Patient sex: M
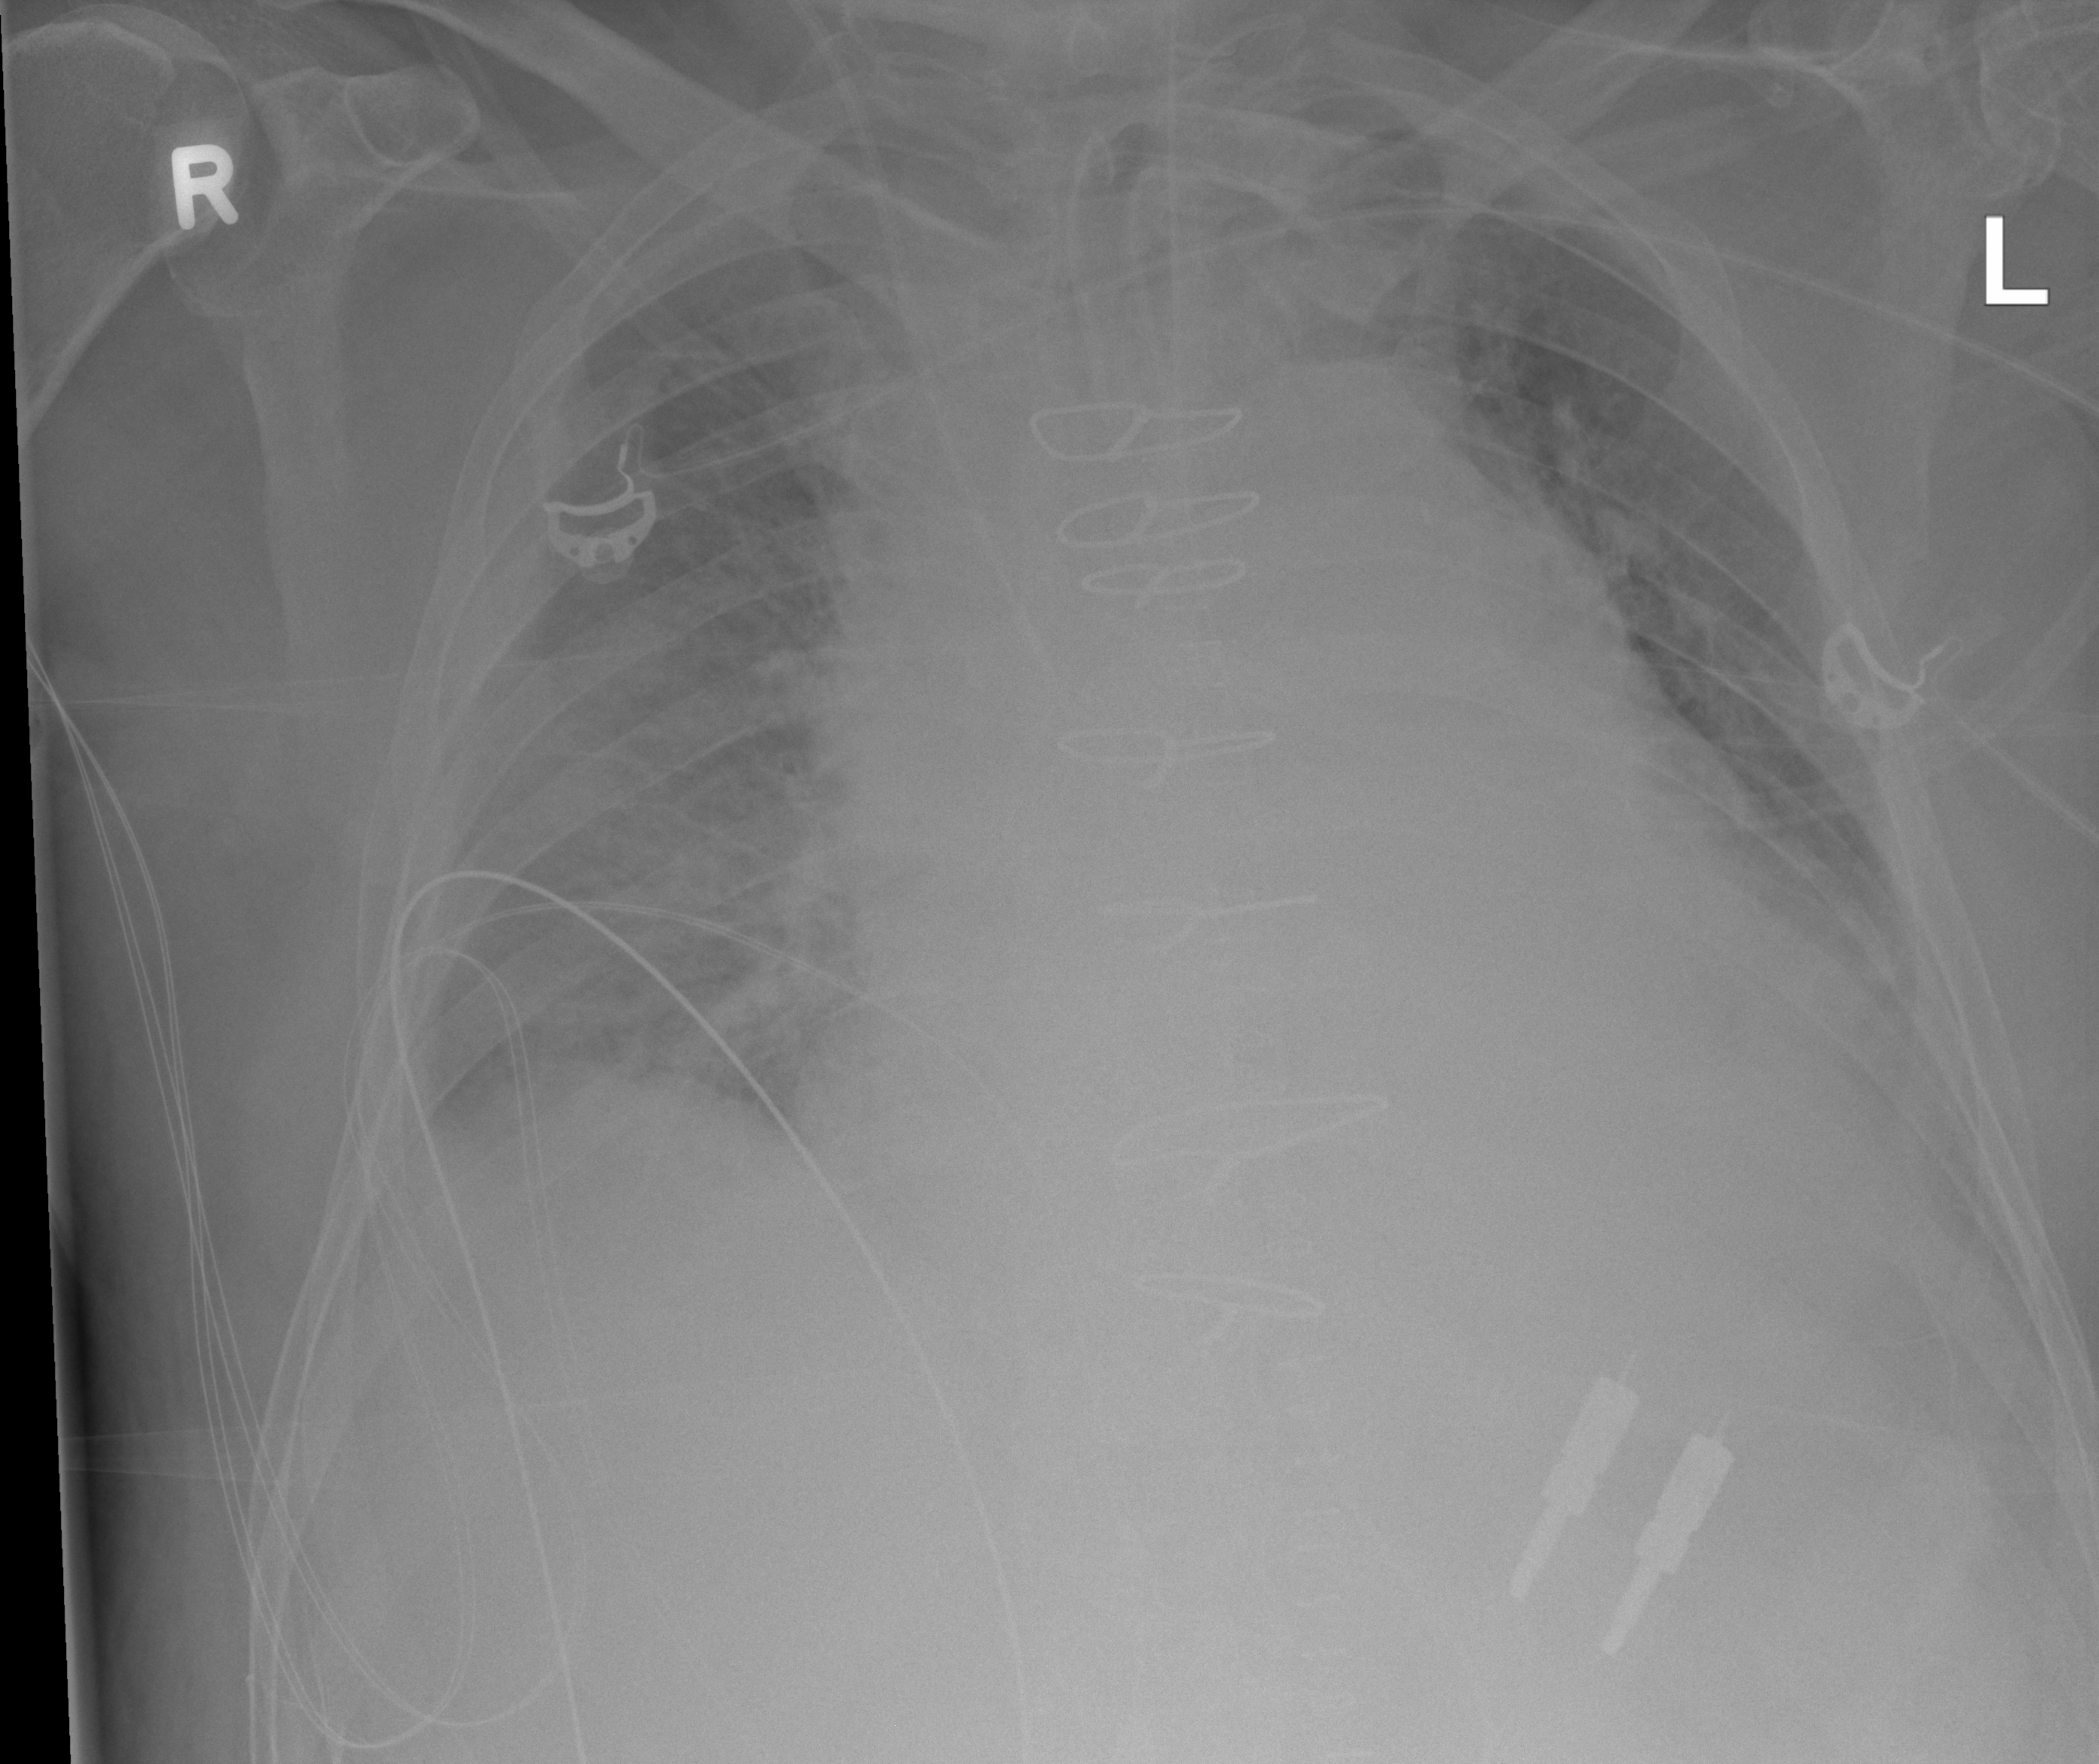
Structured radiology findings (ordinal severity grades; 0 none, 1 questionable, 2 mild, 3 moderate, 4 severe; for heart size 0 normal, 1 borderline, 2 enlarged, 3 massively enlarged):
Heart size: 2
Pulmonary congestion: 2
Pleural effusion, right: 2
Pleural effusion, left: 3
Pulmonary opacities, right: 2
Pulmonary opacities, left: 2
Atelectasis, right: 2
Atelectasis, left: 3